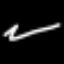
Label: squiggle